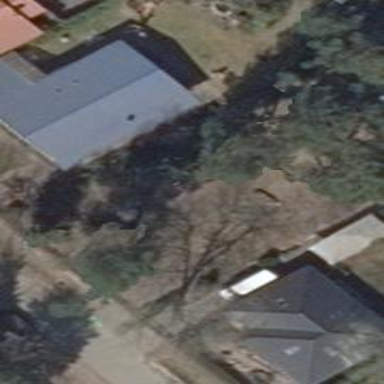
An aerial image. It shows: Detached building with hipped roof shape.